Question: I get an object like following:
'''
$scope.Students = [{
"Name": "Muffin 1",
"RollNo": "12312",
"Class": "Standard B",
"Performances": [{
"Group": "Science",
"Subject": "Math",
"Mark": 99
}, {
"Group": "Science",
"Subject": "Physics",
"Mark": 99
}, {
"Group": "Arts",
"Subject": "Drawing",
"Mark": 99
}, {
"Group": "Arts",
"Subject": "Poetry",
"Mark": 99
}]
}, {
"Name": "Muffin 2",
"RollNo": "1232",
"Class": "Standard A",
"Performances": [{
"Group": "Science",
"Subject": "Chemistry",
"Mark": 99
}, {
"Group": "Science",
"Subject": "Physics",
"Mark": 90
}, {
"Group": "Arts",
"Subject": "Drawing",
"Mark": 99
}, {
"Group": "Commerce",
"Subject": "Marketing",
"Mark": 99
}]
}];
'''
And I want to create a table like this:

Fixed known value for 'Performances.Group' is: Science, Arts or Commerce But 'Subject' and 'Mark' is always variable. So What I have to do is putting all subject name in left column and then if student has mark for that subject put it in students column. Could any one please help me to solve this problem! Here is Plunker Link : <URL>
Although, I could filter all the performances by Group but then I am confused how do I include all the subject Names in left column and then values accordingly as they are in separate arrays.
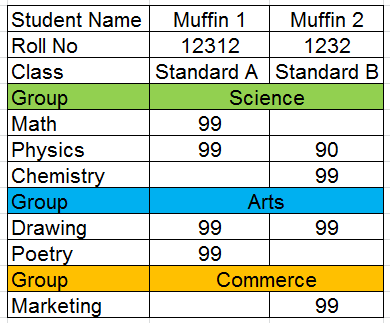
Answer: This pretty much meets your needs:
<URL>
'''
var app = angular.module('plunker', []);
app.controller('MainCtrl', function($scope, $filter) {
...
$scope.studentsFiltered = $filter('groupByCustom')($scope.Students);
console.log('restructured', $scope.studentsFiltered);
});
'''
Now you want a way to restructure the data, in a reusable way, I'm thinking a filter does well.
'''
app.filter('groupByCustom', function(){
return function(studentsList){
console.log('studentsList', studentsList);
// given a list of students, group into classes
// final structure should be object which contains a different nesting
/* we want:
var grouping = {
Science: {
Math: {muffin 1: 99, muffin 2: 99},
Chemistry: {muffin 1: 99, muffin 2: 99}
// null if student is not in class
}
}
*/
var newStructure = {};
angular.forEach(studentsList, function(student, index){
var name = student.Name;
var performances = student.Performances;
angular.forEach(performances, function(perf, ind){
var group = perf.Group;
var mark = perf.Mark;
var sub = perf.Subject;
if(!newStructure[group]){
newStructure[group] = {};
}
if(!newStructure[group][sub]){
newStructure[group][sub] = {};
angular.forEach(studentsList, function(student, index){
if(!newStructure[group][sub][student.name]){
newStructure[group][sub][student.Name] = null;
}
});
}
if(!newStructure[group][sub][name]){
newStructure[group][sub][name] = mark;
}
});
});
angular.forEach(newStructure, function(k,v){
angular.forEach(v, function(k,v){
});
});
// console.log('newStructure', newStructure);
return newStructure;
};
});
'''
Then you can build the HTML:
'''
<tbody ng-repeat="(group, data) in studentsFiltered">
<tr >
<th class="section">Group</th>
<th class="section" colspan={{Students.length}}>{{group}}</th>
</tr>
<tr ng-repeat="(class, students) in data">
<td>{{class}}</td>
<td ng-repeat="(name, score) in students">{{score}}</td>
</tr>
</tbody>
'''